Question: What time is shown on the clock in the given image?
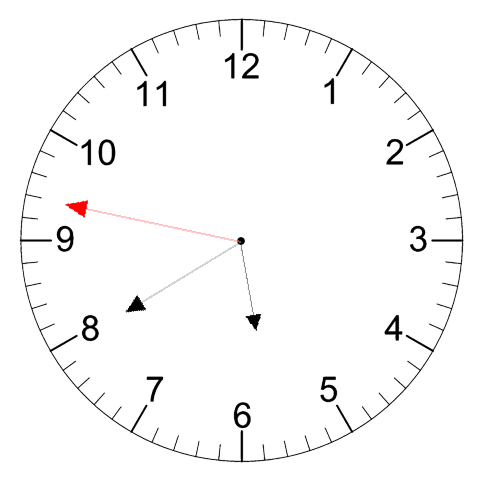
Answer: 05:39:47